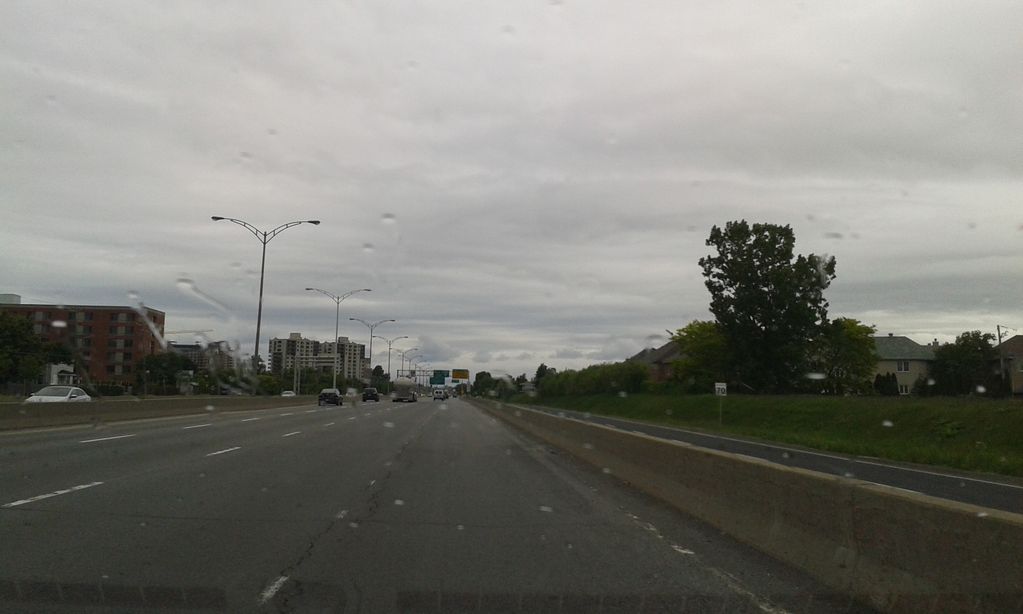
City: montreal